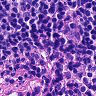
Metastatic tissue present: no